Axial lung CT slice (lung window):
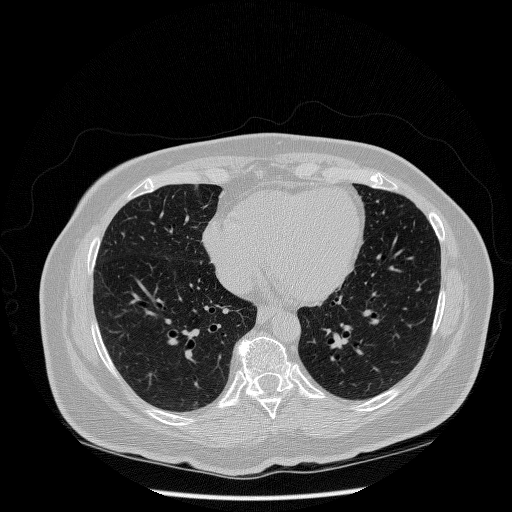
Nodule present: no